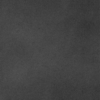
Label: dusty